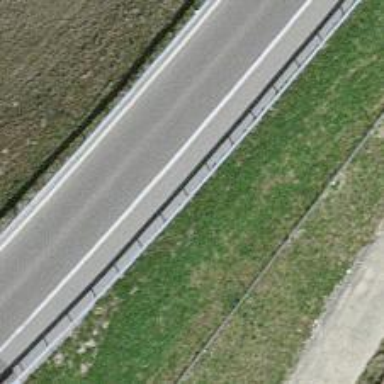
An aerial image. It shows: Guard rail.